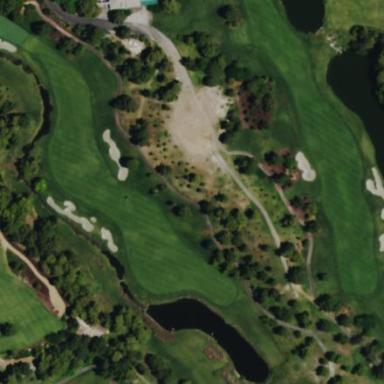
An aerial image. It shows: Rough grassy area used for golf.